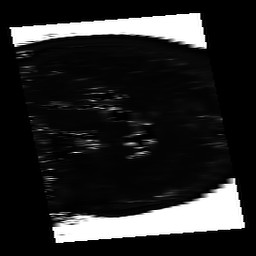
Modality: T2map
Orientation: sagittal
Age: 37
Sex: male
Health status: ill